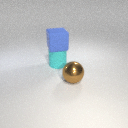
large cyan rubber cylinder below large blue rubber cube